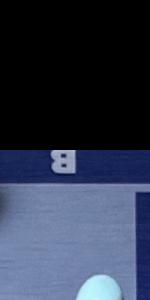
Label: Empty